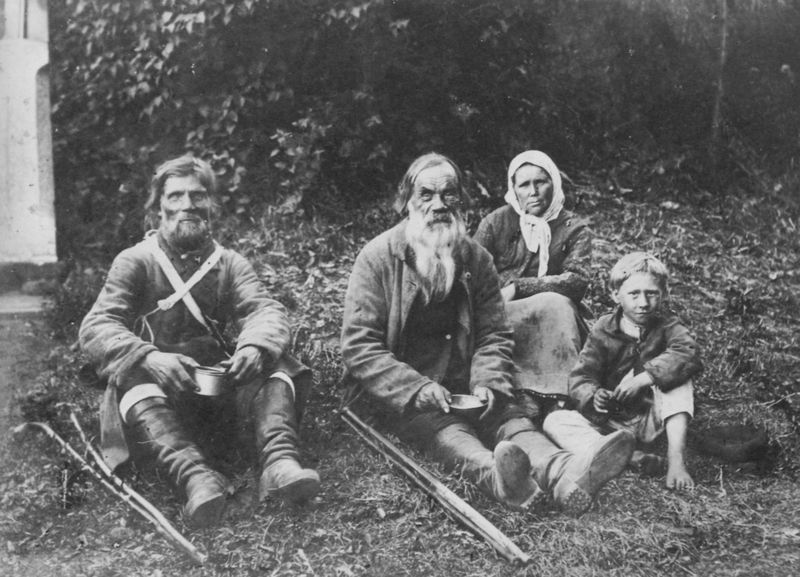
Titel: Pilger und Wanderer
Künstler: Russischer Photograph
Schlagwörter: baum, blätter, gruppe, hand, laub, weiß, bäume, sitzen, finger, frau, frisur, frisuren, männer, nase, profil, reden, schwarz, blick, gebäude, gras, haus, wiese, leute, rock, bart, gesichter, hemd, hose, jacke, trinken, wand, arm, augen, blicke, halten, schale, schüssel, vollbart, hände, portrait, porträt, stamm, büsche, mantel, familie, kind, personen, vater, mittelscheitel, scheitel, ruhe, ecke, gehstock, pause, rast, füsse, essen, nasen, kopftuch, tasse, junge, ellenbogen, zehen, aufstützen, foto, fotografie, zusehen, barfuss, knabe, fuss, hocken, jacken, stöcke, stiefel, schweigen, wanderer, ansehen, armut, blech, sohn, genagelt, hasu, enkel, krücke, blechschüssel, hausecke, blechtasse, belch, blechnapf, frisufr